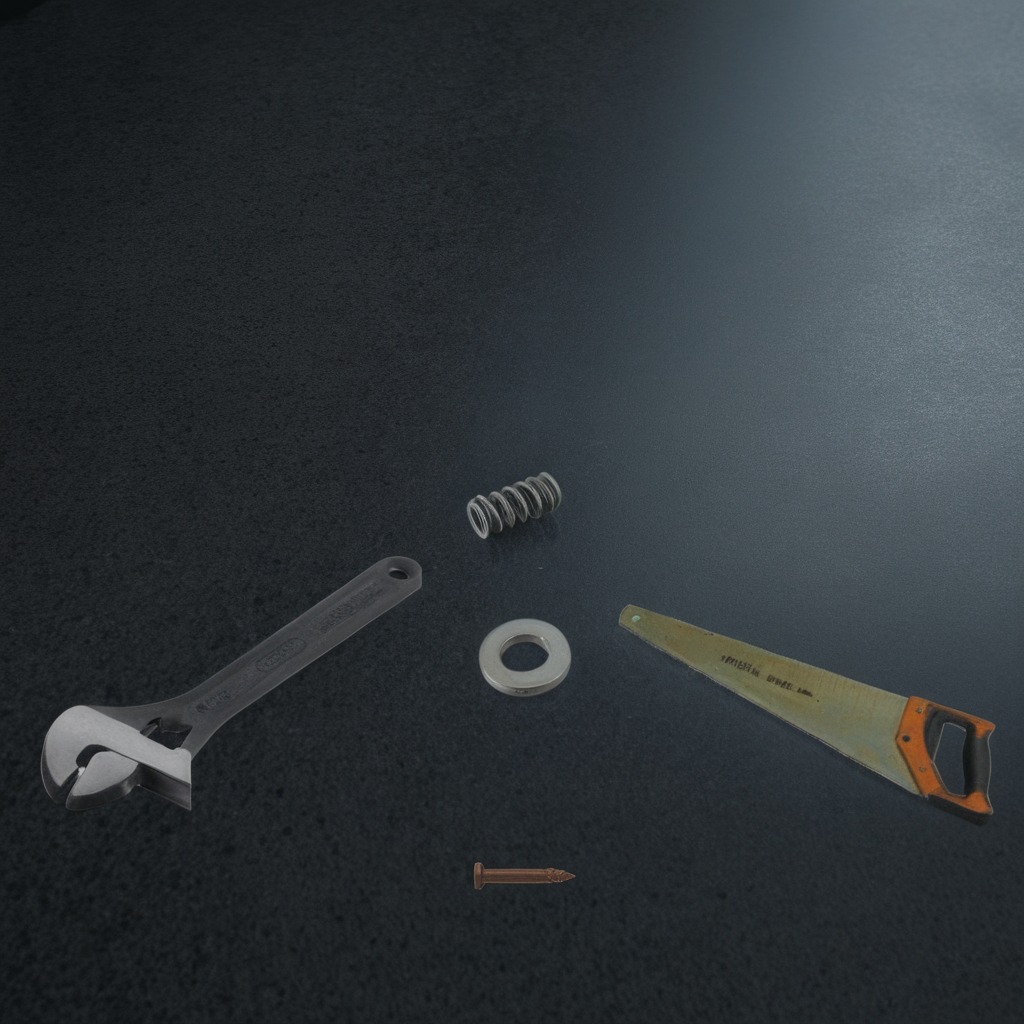
A flat metal washer, an iron nail, a coiled metal spring, a handheld metal saw, and a wrench are lying on a clean granite table inside a workshop at night.